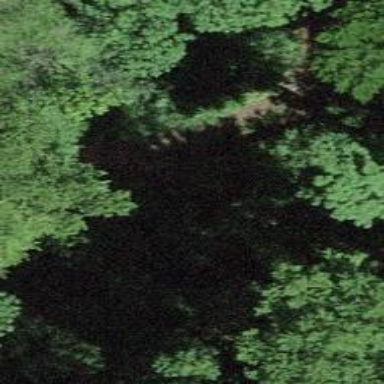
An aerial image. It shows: Path.